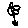
Label: flower